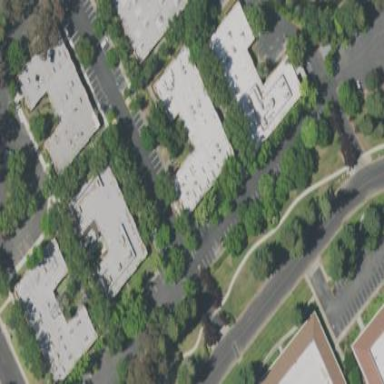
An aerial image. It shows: Healthcare facility identified as hospital.